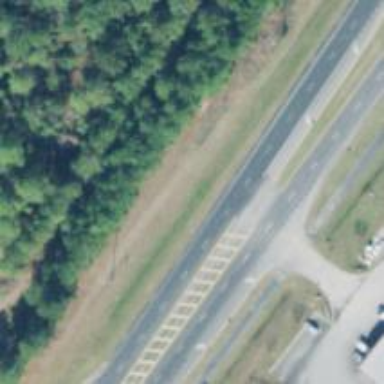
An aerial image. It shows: Trunk expressway with asphalt surface. It is dual carriageway.